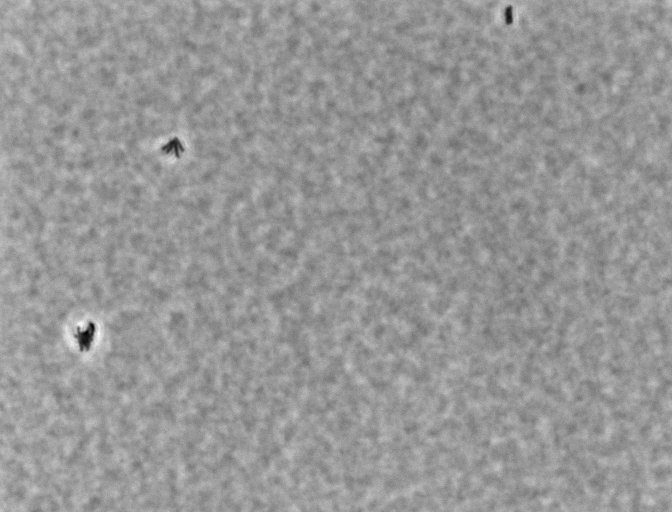
Listeria innocua